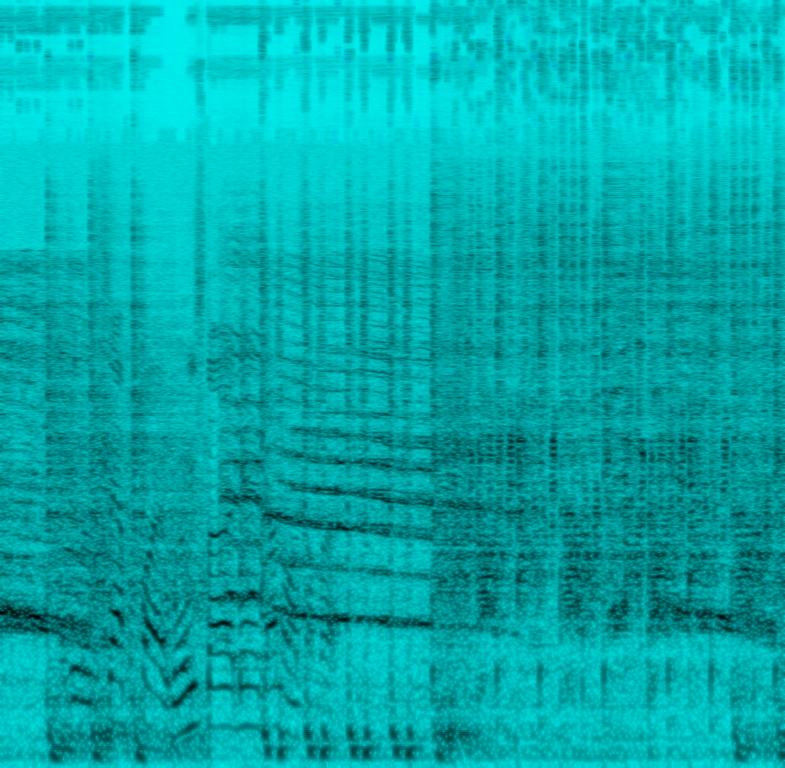
This is a hip-hop beat. There is a turntable scratching sound and a hollering sample constantly repeated in the beat. Later on, a synth sound can be heard taking part in the melodic structure. The rhythm is provided by an electronic drum beat. The atmosphere is hip and aggressive.